Here is the wavelet time-frequency representation (scalogram) of a rolling-element bearing's vibration measurement. What is the most likely bearing condition (normal, inner_race, outer_race, ball)?
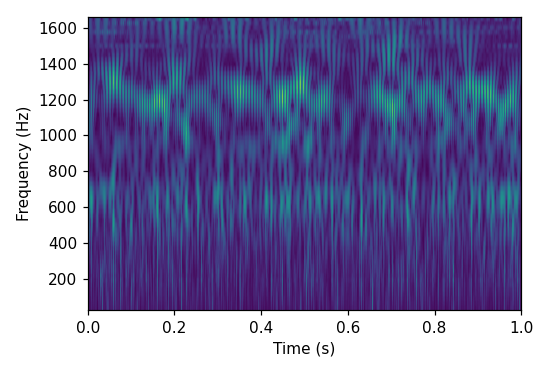
Answer: outer_race